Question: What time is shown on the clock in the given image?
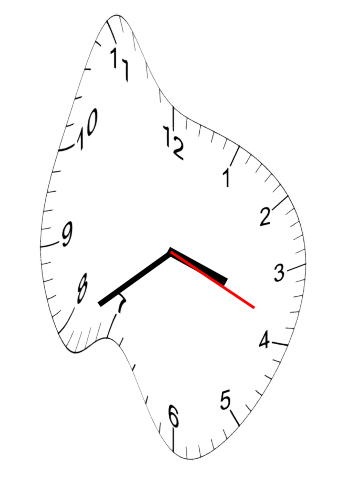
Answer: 03:39:19